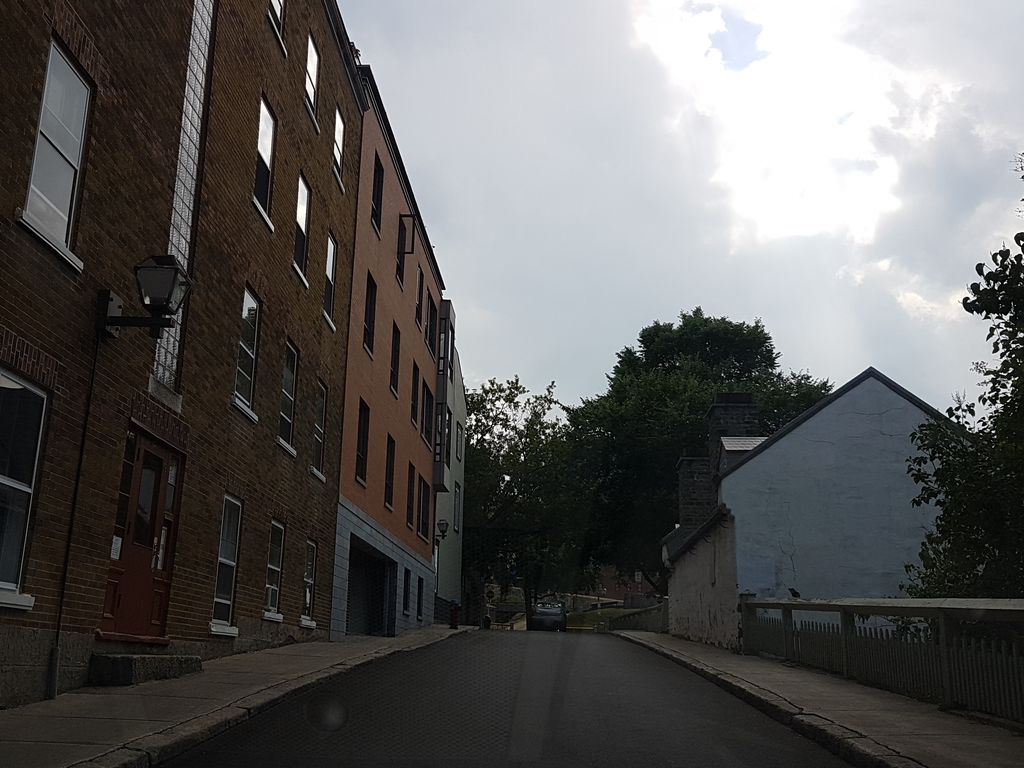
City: quebec_city